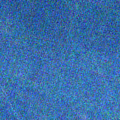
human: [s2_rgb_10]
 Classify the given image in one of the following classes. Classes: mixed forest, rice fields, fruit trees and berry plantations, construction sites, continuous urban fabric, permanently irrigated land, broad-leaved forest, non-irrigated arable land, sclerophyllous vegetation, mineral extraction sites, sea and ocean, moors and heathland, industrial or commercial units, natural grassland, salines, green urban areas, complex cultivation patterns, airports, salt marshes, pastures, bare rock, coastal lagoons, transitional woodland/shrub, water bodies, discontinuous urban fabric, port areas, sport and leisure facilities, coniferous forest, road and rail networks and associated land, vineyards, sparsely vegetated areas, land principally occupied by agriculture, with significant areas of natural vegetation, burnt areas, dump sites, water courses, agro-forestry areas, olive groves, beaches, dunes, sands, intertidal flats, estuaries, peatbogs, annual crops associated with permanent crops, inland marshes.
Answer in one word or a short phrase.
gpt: water bodies